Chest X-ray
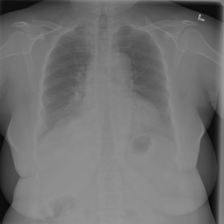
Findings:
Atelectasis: negative
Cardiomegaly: positive
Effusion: positive
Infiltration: negative
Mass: negative
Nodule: negative
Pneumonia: negative
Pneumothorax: negative
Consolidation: negative
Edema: negative
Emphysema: negative
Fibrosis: negative
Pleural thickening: positive
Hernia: negative